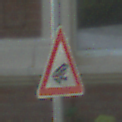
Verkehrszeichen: AmphibienwanderungLinks
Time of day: Midday
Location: Outdoor (Suburban)
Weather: Clear
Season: NotSpecified
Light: Natural